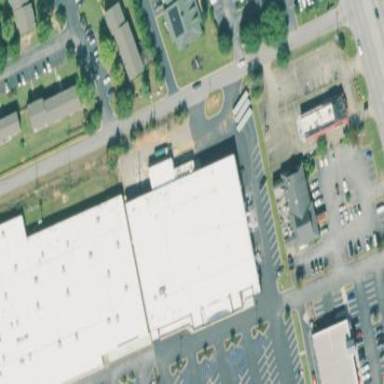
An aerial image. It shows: Retail building.